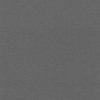
Label: dusty